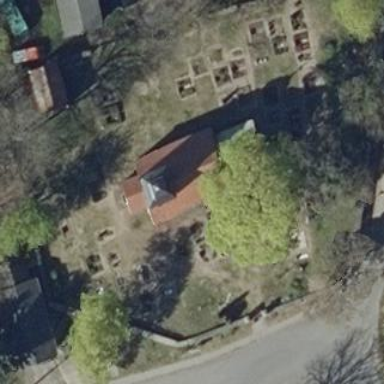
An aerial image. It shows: Grave yard.